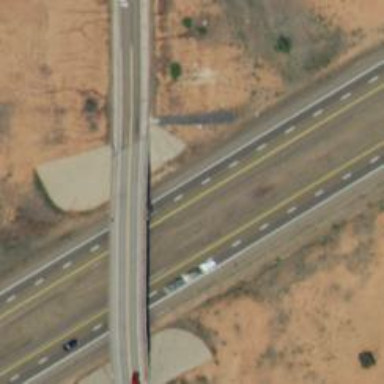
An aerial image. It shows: Bridge with asphalt surface carrying trunk highway.